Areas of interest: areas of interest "Beijing University of Technology Experimental School (Northern Campus)"
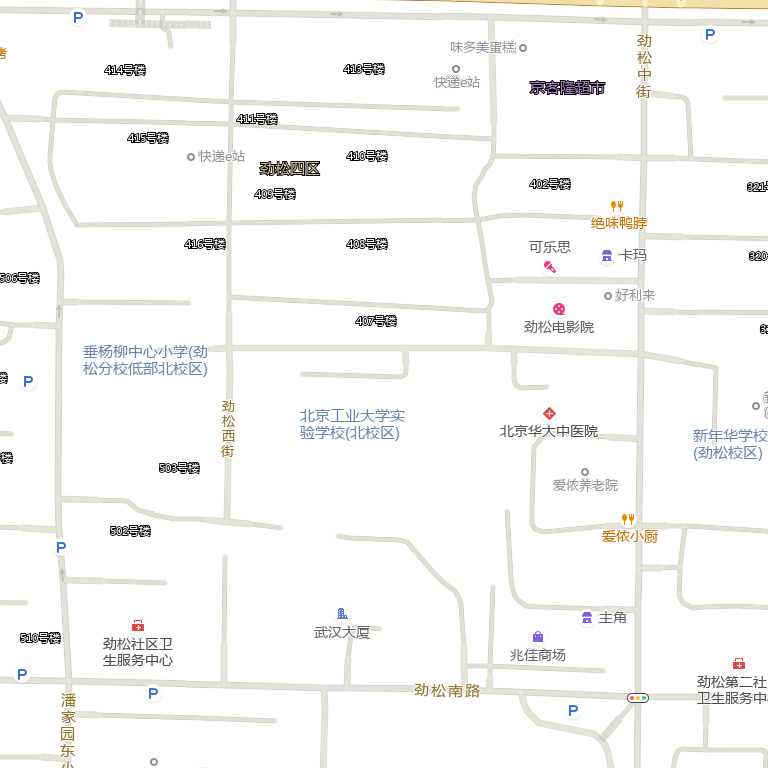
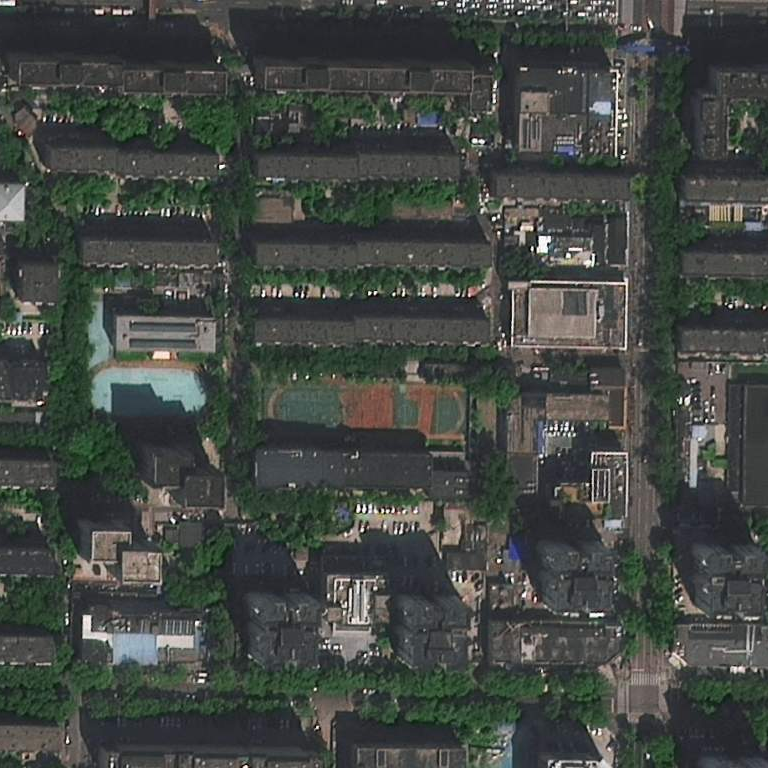